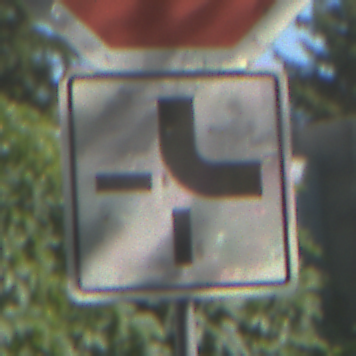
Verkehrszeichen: VerlaufVorfahrtsstrasse4
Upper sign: Stop
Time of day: Midday
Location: Outdoor (Suburban)
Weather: Clear
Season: NotSpecified
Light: Natural